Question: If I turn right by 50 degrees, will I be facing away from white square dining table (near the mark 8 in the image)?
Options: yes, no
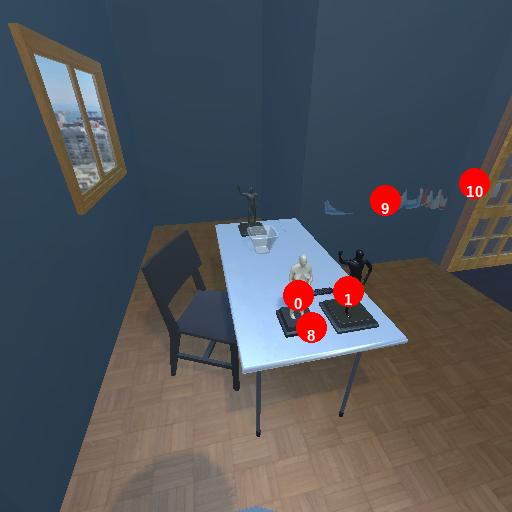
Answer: yes